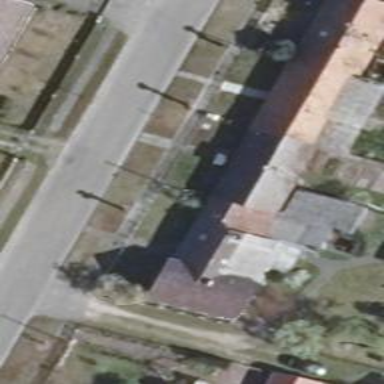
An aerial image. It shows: Flat roof building with grey roof.